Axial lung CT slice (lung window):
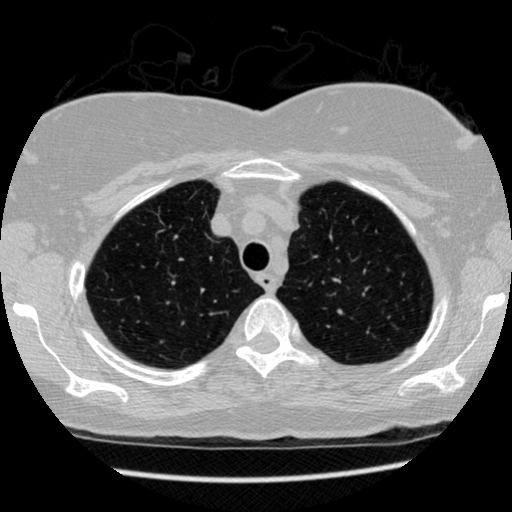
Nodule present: no